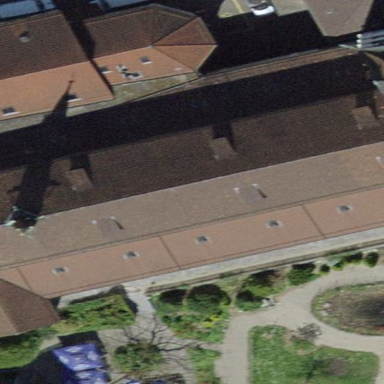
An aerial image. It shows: Building serving as place of worship.